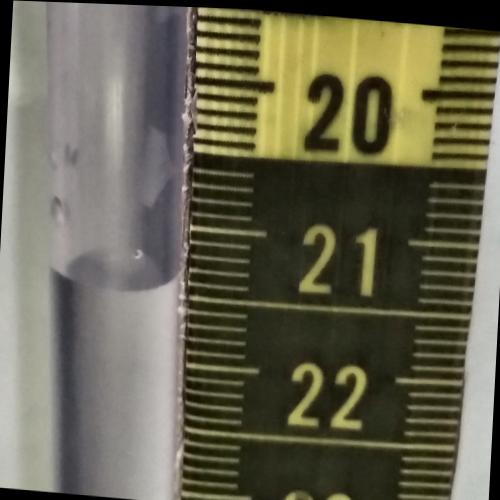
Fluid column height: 21.4 cm